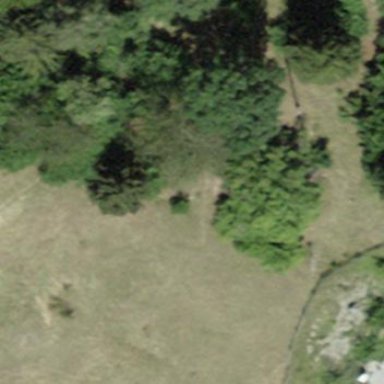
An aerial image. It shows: Forest area.